Interaction volume radius: 5 \u00c5
Interaction volume height: 15 \u00c5
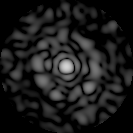
Disorder parameter: 0.8712